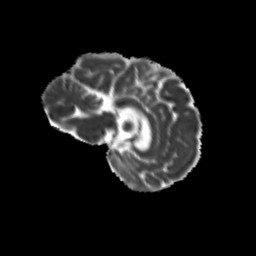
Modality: MD
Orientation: sagittal
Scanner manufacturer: siemens
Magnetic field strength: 3 T
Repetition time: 9.2 s
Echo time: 0.084 s